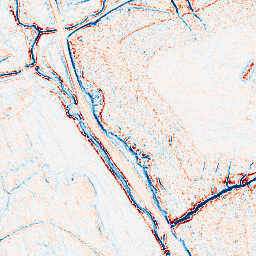
Category: edge_preserving
Decomposition family: anisotropic_diffusion
Decomposition parameters: iterations: 20
kappa: 30
gamma: 0.05
Upsampling method: sinc_blackman
Upsampling parameters: scale: 4
kernel_size: 16
Upsampling scale: 4